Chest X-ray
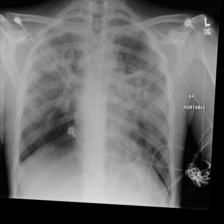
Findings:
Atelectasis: negative
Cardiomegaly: negative
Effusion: negative
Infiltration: negative
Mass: negative
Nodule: negative
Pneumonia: negative
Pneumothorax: negative
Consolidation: negative
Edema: negative
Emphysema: negative
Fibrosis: negative
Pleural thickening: negative
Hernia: negative